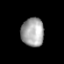
Tissue: prostate
Cell type: T cells
Senescence score: 0.2658
Nuclear area (px): 638
Mean DAPI intensity: 164.683